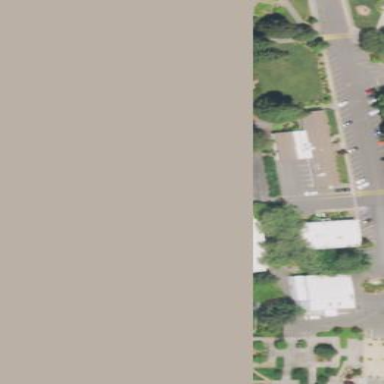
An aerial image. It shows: Parking area.